Aerial crown-view tile of a tropical tree (Barro Colorado Island, Panama), acquired 20250818:
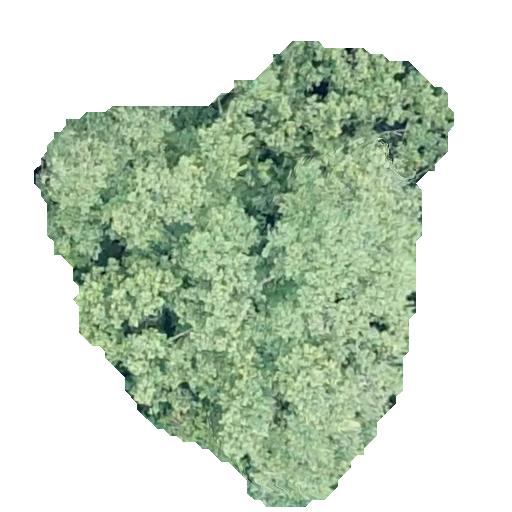
Species: Luehea seemannii
GBIF accepted scientific name: Luehea seemannii
Crown area: 183.064 m²